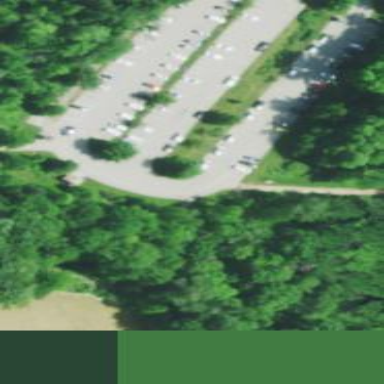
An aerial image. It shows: Parking area.